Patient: sex F, age 52
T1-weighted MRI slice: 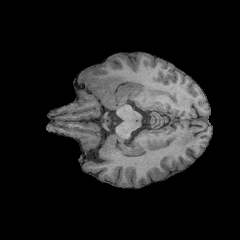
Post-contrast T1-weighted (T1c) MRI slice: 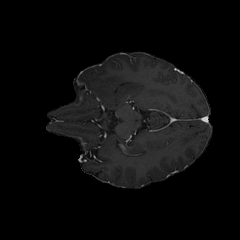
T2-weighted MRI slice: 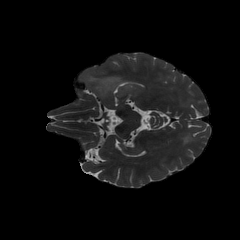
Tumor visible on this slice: yes
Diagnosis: Glioblastoma, IDH-wildtype
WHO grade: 4